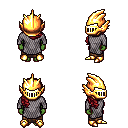
a pixel art fantasy rpg character, female body template, orc, green skin, chain mail, robe skirt, brunette right-swept hairstyle, gold helm, gold boots, four views (front, back, left, right), 2x2 character sprite sheet, small pixel art, hard edges, no anti-aliasing